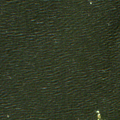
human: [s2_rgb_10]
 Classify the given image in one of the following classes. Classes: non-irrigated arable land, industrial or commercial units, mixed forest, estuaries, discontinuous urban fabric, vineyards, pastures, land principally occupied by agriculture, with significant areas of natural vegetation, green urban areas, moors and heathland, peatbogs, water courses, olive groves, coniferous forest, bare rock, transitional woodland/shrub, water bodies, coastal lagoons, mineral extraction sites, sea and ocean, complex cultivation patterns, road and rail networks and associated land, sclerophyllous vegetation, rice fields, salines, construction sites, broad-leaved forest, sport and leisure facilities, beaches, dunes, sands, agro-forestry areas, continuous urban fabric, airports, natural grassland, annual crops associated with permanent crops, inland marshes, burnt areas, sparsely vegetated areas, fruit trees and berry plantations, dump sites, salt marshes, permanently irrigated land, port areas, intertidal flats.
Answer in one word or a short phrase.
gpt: sea and ocean